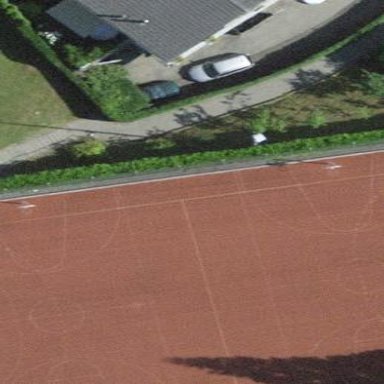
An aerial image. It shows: Multi-sport pitch with tartan surface.